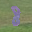
Label: 8